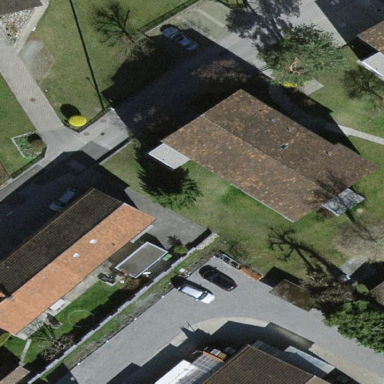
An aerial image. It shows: Semi-detached house with gabled roof.